Aerial crown-view tile of a tropical tree (Barro Colorado Island, Panama), acquired 20250818:
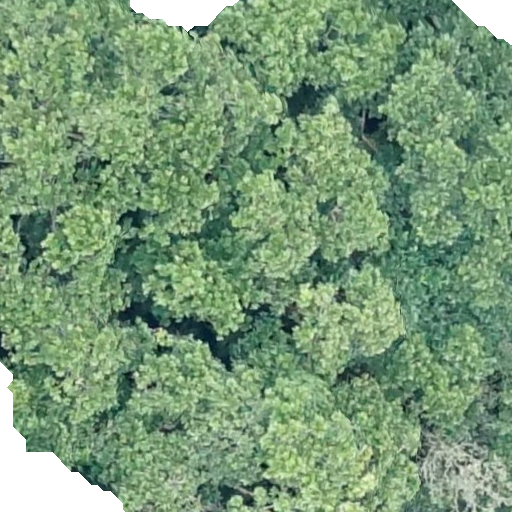
Species: Anacardium excelsum
GBIF accepted scientific name: Anacardium excelsum
Crown area: 553.087 m²